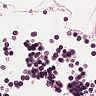
Metastatic tissue present: no